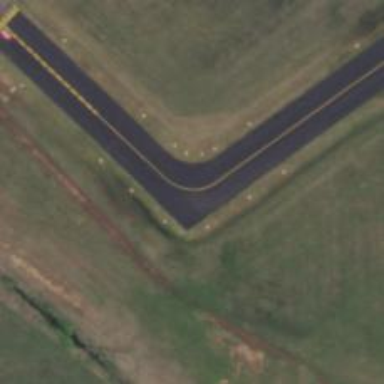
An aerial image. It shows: Taxiway at the airport with asphalt surface.